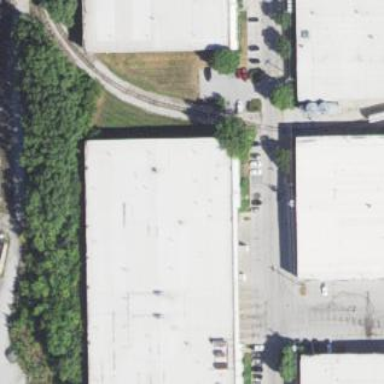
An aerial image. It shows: Industrial building.